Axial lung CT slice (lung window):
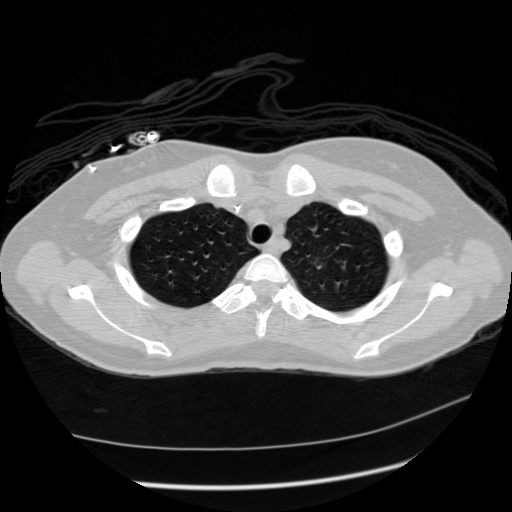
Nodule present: no